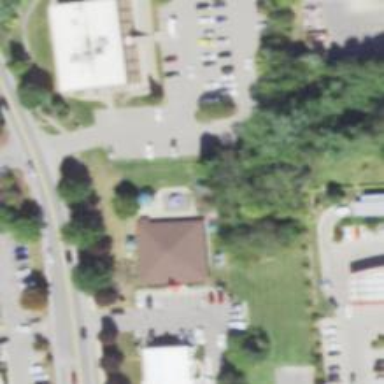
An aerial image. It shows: Kindergarten.